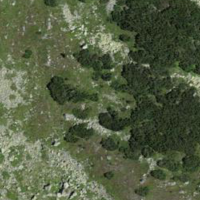
EUNIS habitat code: 26
Species observed at this site:
Pica pica
Prunella modularis